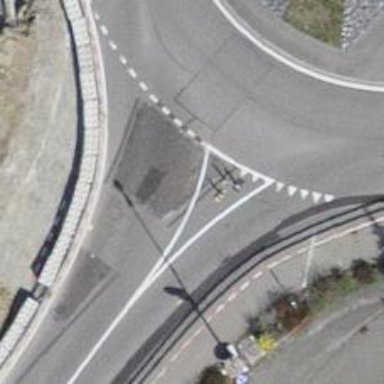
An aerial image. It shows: Road with "give way" sign.